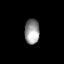
Tissue: skin
Cell type: Epithelial cells
Senescence score: 0.2609
Nuclear area (px): 364
Mean DAPI intensity: 149.181